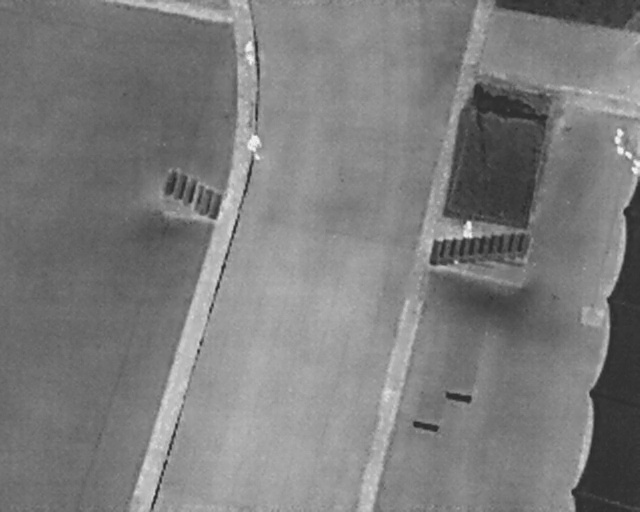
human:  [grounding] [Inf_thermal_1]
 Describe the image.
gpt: In the satellite image, there is  <ref>2 large person </ref> <box>[[36, 8, 40, 11, 173], [37, 26, 42, 29, 168]]</box> located at top,  <ref>1 medium person </ref> <box>[[71, 43, 74, 45, 2]]</box> located at right.